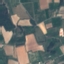
Land use / land cover: PermanentCrop